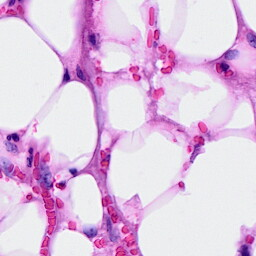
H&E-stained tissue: Breast